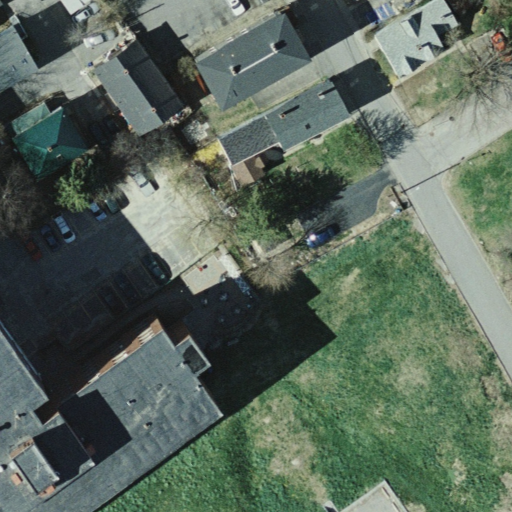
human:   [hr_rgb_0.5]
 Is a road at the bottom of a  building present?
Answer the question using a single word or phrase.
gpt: yes

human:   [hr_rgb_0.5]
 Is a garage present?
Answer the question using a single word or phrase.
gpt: no

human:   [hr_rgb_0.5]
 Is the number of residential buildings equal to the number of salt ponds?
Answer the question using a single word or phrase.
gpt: no

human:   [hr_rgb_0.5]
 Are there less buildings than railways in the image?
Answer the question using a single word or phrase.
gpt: no

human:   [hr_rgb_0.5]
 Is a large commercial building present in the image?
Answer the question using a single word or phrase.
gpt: no

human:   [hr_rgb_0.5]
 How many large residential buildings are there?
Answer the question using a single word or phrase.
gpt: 1

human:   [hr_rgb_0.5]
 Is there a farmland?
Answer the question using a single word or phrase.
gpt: no

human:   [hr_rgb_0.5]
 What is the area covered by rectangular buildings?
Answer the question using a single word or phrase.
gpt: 0m2

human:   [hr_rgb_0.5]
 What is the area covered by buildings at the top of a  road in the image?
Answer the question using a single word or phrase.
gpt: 209m2

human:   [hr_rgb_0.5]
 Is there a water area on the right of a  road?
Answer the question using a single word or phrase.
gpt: no

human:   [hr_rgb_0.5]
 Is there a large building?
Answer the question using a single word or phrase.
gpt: yes

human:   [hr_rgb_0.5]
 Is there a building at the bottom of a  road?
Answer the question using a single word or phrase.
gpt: yes

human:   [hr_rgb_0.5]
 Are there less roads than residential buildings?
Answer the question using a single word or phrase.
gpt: yes

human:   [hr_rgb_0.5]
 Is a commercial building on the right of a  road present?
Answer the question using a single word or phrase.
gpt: no

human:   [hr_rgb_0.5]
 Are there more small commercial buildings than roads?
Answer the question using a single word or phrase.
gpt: no

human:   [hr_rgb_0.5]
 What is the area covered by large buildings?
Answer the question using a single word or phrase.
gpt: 1184m2

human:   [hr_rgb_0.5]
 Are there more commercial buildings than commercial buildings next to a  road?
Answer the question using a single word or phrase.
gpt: no

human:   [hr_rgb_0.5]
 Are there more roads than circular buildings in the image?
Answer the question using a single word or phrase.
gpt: yes

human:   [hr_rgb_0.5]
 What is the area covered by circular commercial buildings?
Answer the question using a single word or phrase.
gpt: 0m2

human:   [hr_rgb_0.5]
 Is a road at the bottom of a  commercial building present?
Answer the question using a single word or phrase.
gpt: no

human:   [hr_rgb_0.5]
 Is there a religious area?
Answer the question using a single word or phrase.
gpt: no

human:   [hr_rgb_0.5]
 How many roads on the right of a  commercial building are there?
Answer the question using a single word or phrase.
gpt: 0

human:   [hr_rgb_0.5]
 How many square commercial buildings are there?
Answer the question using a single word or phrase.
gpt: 0

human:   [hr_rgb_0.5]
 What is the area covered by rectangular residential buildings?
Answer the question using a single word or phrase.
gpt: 0m2

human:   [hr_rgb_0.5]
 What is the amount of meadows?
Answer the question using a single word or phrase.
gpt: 0

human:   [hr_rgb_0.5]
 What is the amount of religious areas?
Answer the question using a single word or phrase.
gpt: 0

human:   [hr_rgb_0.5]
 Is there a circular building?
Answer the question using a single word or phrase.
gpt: no

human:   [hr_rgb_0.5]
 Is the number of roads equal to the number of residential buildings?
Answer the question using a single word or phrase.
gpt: no

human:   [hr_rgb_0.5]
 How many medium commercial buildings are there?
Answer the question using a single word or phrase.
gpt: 0

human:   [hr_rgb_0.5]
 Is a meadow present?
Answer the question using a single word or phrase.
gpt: no

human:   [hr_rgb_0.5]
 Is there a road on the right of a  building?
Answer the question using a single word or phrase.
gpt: yes

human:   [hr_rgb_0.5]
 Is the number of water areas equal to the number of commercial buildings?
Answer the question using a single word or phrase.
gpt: yes

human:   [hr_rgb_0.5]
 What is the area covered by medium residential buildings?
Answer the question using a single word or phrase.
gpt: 447m2

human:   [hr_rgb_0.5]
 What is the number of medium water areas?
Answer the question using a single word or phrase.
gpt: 0

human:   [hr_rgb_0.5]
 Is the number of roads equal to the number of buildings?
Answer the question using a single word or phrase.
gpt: no

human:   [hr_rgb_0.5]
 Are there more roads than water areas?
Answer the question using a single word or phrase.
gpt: yes